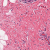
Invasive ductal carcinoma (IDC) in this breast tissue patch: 0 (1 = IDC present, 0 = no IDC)